Question: In the example below, FittedBox does what I want: it fits the height into the container. However, it should hide the remaining of the image. However, it renders it.
What is wrong?
<URL>
'''
/// Flutter code sample for Expanded
// This example shows how to use an [Expanded] widget in a [Column] so that
// its middle child, a [Container] here, expands to fill the space.
//
//
import 'package:flutter/material.dart';
void main() => runApp(const MyApp());
/// This is the main application widget.
class MyApp extends StatelessWidget {
const MyApp({Key? key}) : super(key: key);
static const String _title = 'Flutter Code Sample';
@override
Widget build(BuildContext context) {
return const MaterialApp(
title: _title,
home: MyStatelessWidget(),
);
}
}
/// This is the stateless widget that the main application instantiates.
class MyStatelessWidget extends StatelessWidget {
const MyStatelessWidget({Key? key}) : super(key: key);
@override
Widget build(BuildContext context) {
return Scaffold(
appBar: AppBar(
title: const Text('Expanded Column Sample'),
),
body: Center(
child: Container(
width: 100,
child: Column(
children: <Widget>[
Container(
color: Colors.blue,
height: 100,
width: 100,
),
Expanded(
child: Container(
color: Colors.amber,
child: FittedBox(
fit: BoxFit.fitHeight,
child: Image.network(
'https://i.ytimg.com/vi/E5fD0SSqPa0/maxresdefault.jpg'))
),
),
Container(
color: Colors.blue,
height: 100,
width: 100,
),
],
)),
),
);
}
}
'''
According to <URL>, it should fit the height but ignore the remaining of the image
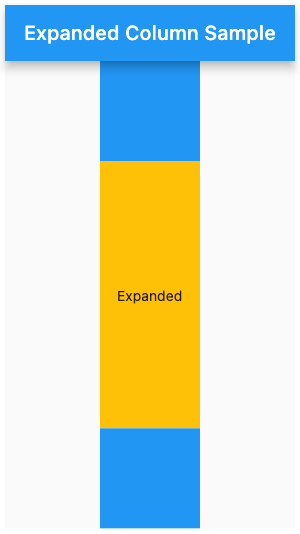
Answer: You can remove your FittedBox and set the 'fit' property to value 'BoxFit.cover' directly to the Image.
'''
return Scaffold(
appBar: AppBar(
title: const Text('Expanded Column Sample'),
),
body: Center(
child: Container(
width: 100,
child: Column(
children: <Widget>[
Container(
color: Colors.blue,
height: 100,
width: 100,
),
Expanded(
child: Container(
color: Colors.amber,
child: Image.network(
'https://i.ytimg.com/vi/E5fD0SSqPa0/maxresdefault.jpg',
fit: BoxFit.cover,
)),
),
Container(
color: Colors.blue,
height: 100,
width: 100,
),
],
)),
),
);
'''